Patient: sex M, age 65
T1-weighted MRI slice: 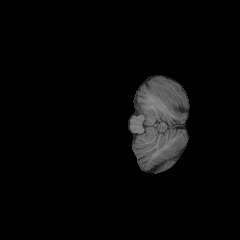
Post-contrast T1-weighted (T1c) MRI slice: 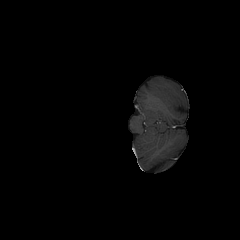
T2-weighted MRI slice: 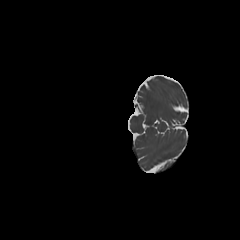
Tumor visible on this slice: no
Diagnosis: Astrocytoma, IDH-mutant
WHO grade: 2